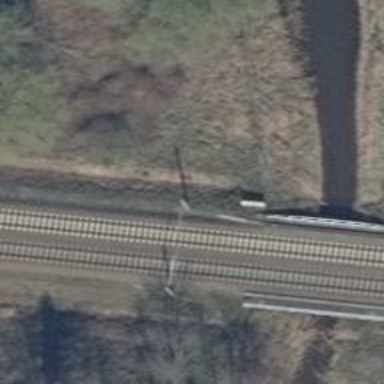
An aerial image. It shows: Railway with electrified contact lines.